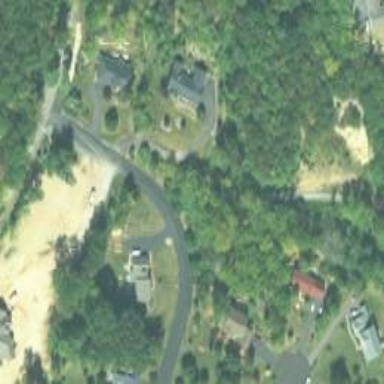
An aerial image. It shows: Residential road.